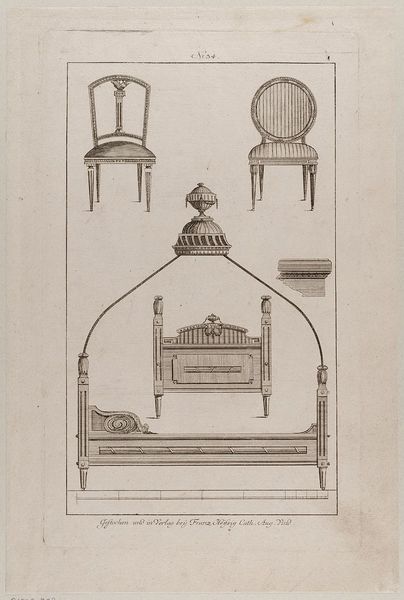
Titel: Stühle und Betten im Louis-seize-Stil, Blatt 34 aus einer Folge von Möbeln
Künstler: Franz Carl Heissig
Standort: Hamburg
Institution: Museum für Kunst und Gewerbe Hamburg
Schlagwörter: stuhl, möbel, papier, grafik, graphik, ornamente, bett, fotografie, photographie, druckgraphik, druckgrafik, stich, entwurf, girlanden, kunstgewerbe, volute, kupferstich, kunsthandwerk, design, reproduktionen, blumengewinde, industriedesign, druckerzeugnisse, pflanzenornamente, ornamentstich, vorlageblätter